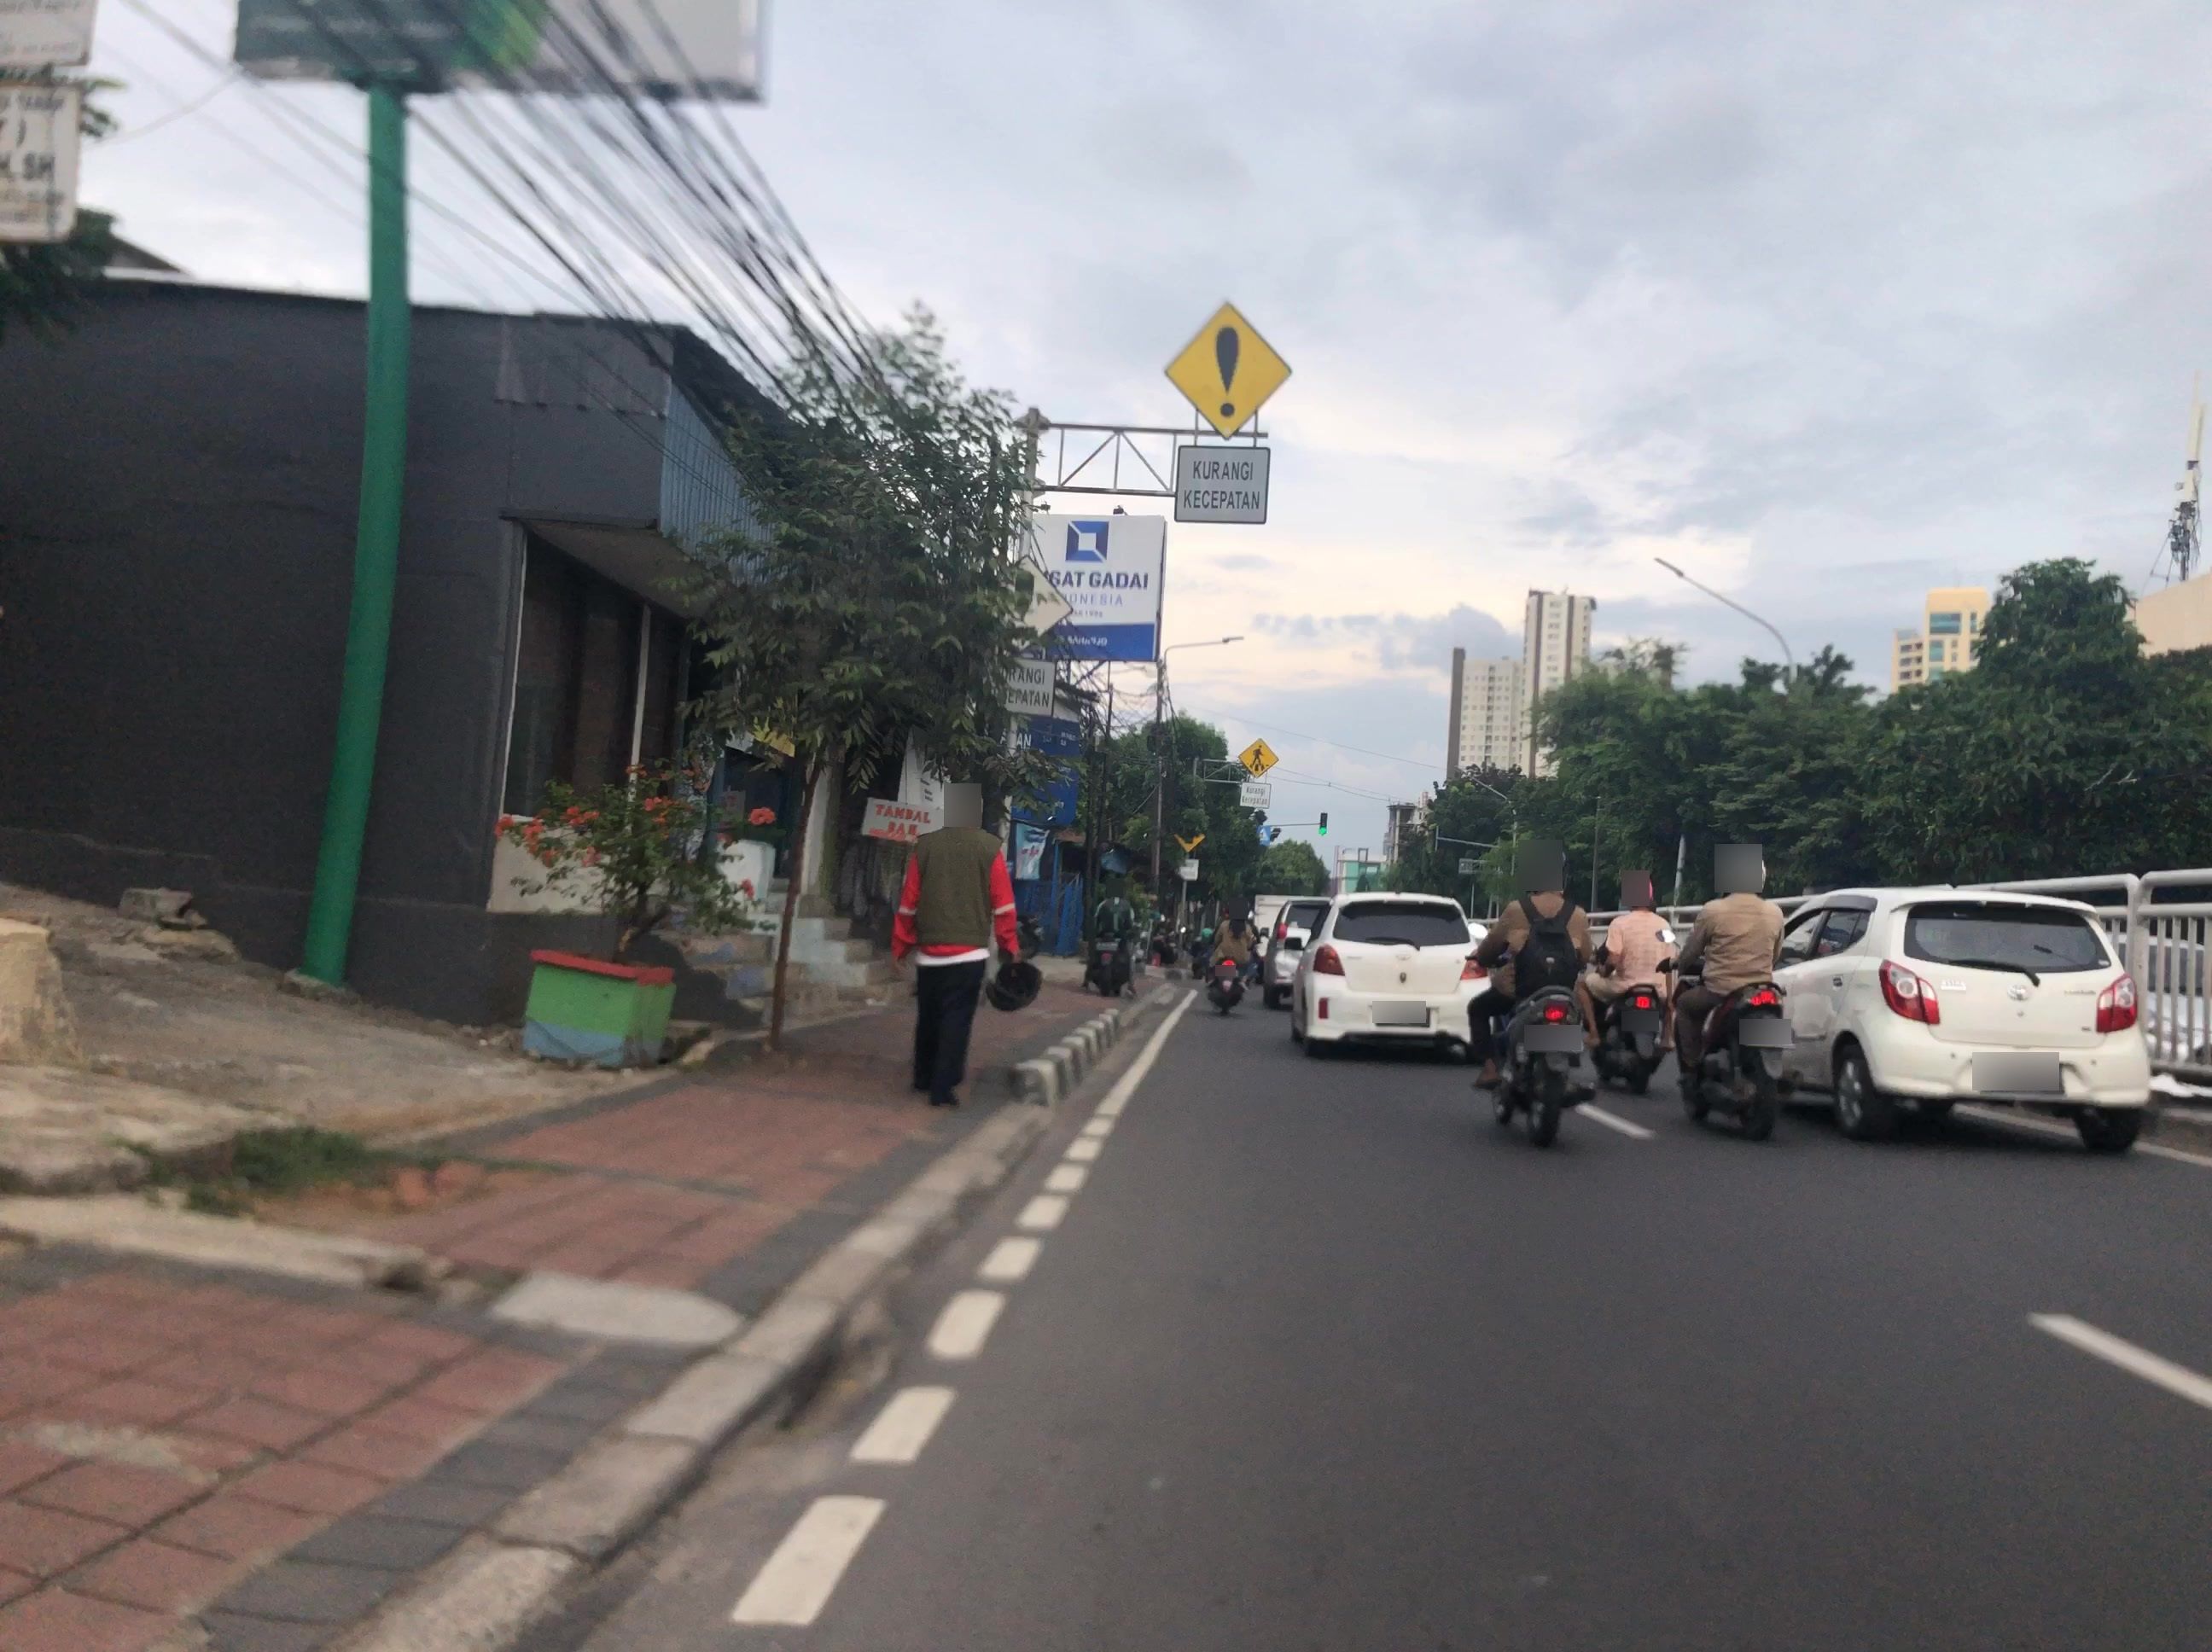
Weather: cloudy
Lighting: day
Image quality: good
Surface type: driving surface
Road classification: primary
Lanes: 2
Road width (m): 5
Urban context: urban centre
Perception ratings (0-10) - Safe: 3.56, Lively: 7.44, Beautiful: 3.88, Boring: 2.48, Depressing: 3.65, Wealthy: 4.46